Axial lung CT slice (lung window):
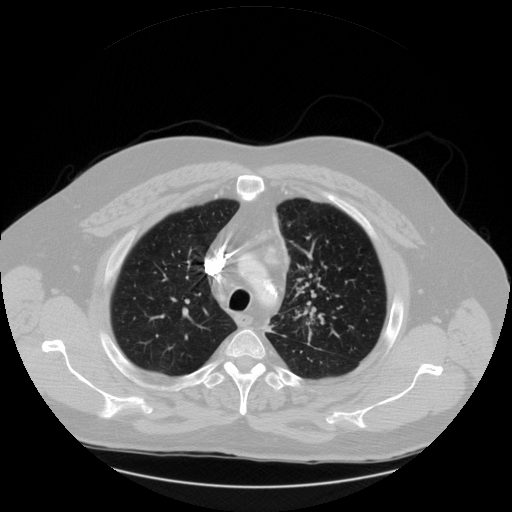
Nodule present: no